Field crop: tomato
Growth stage: 2
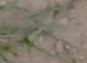
Species: cyperus